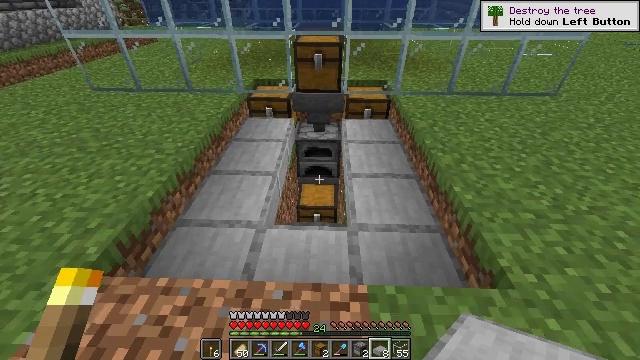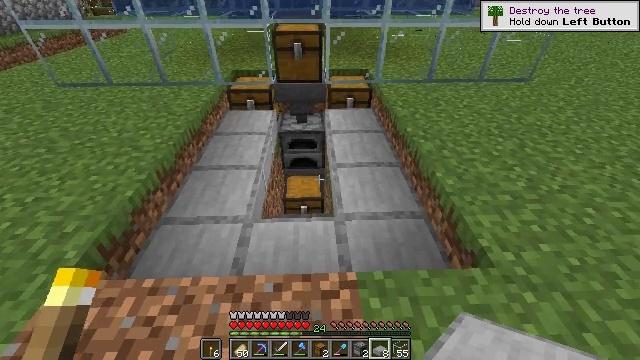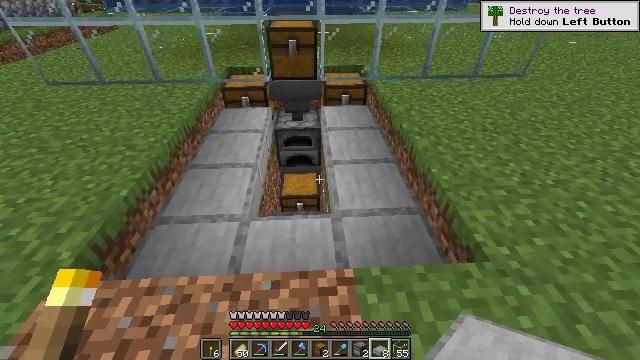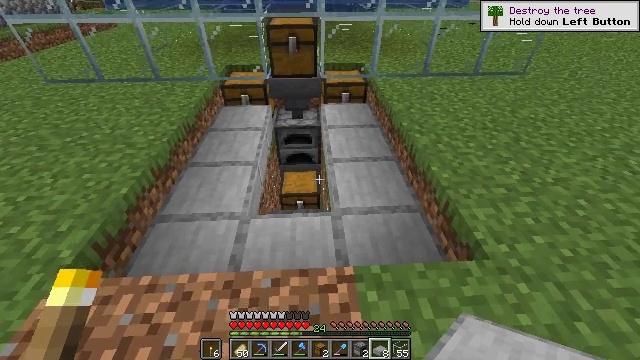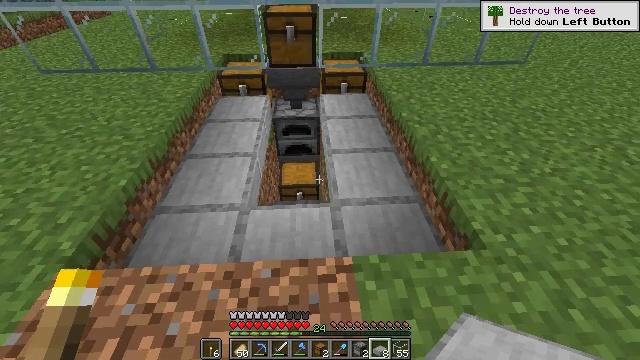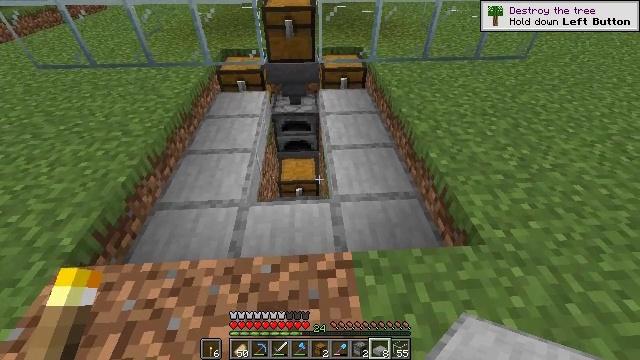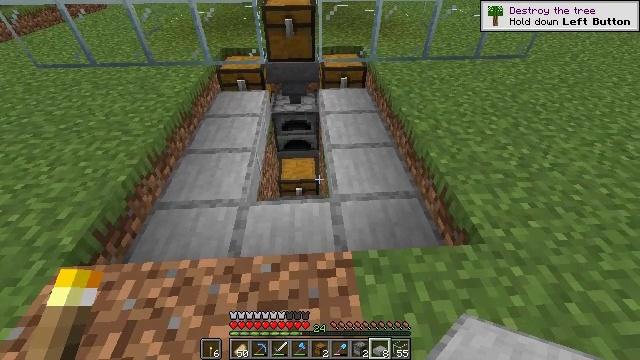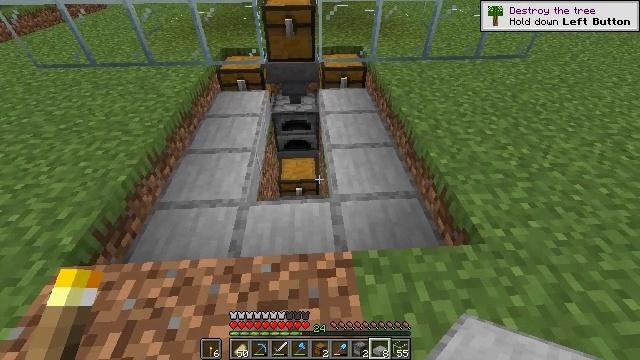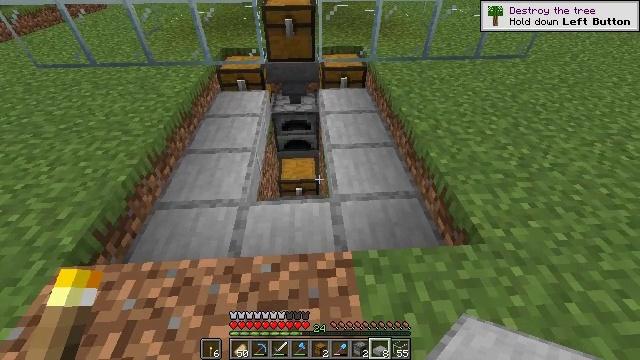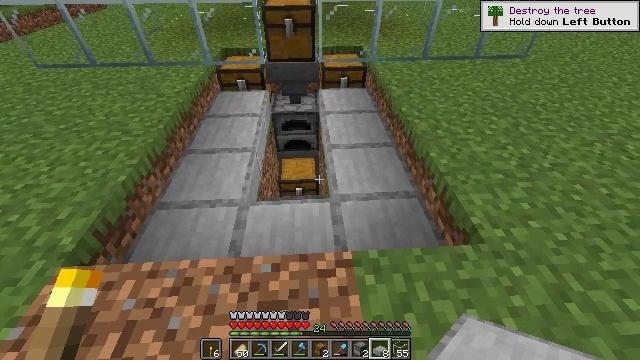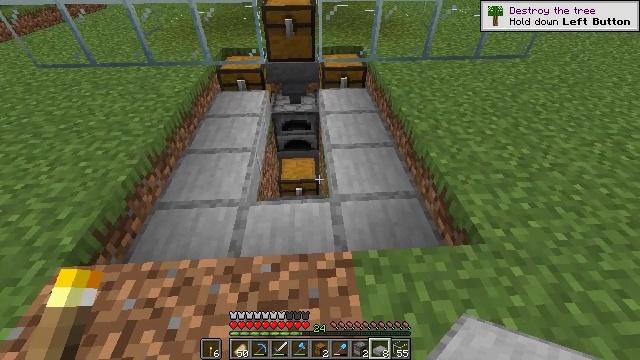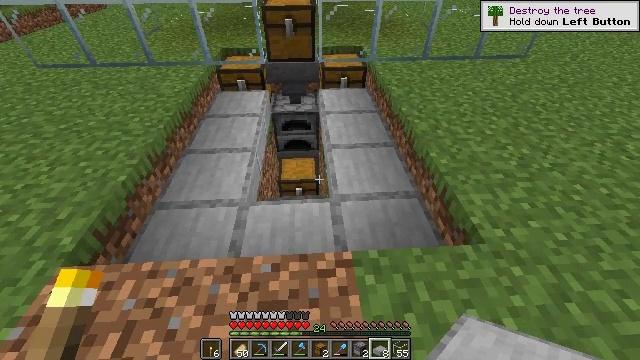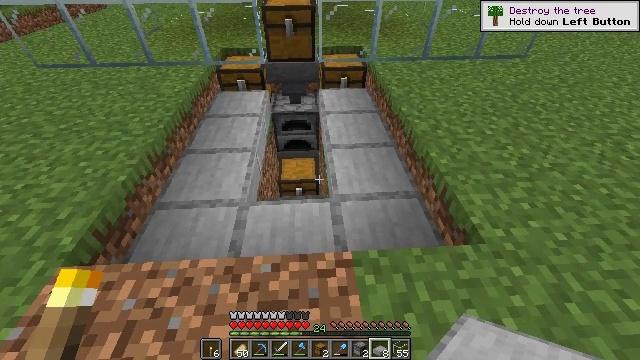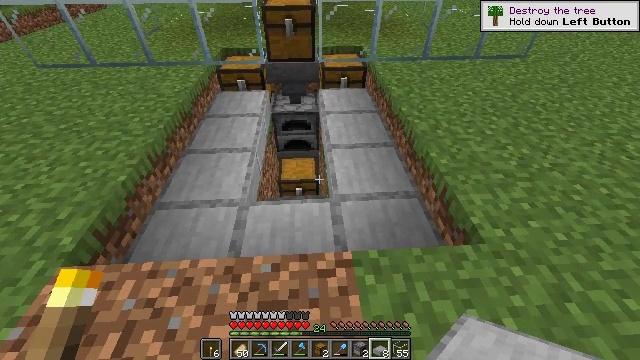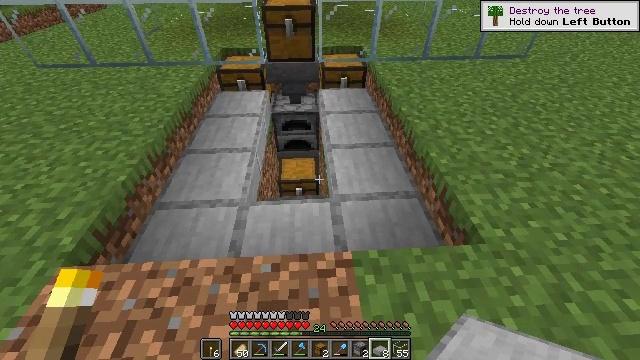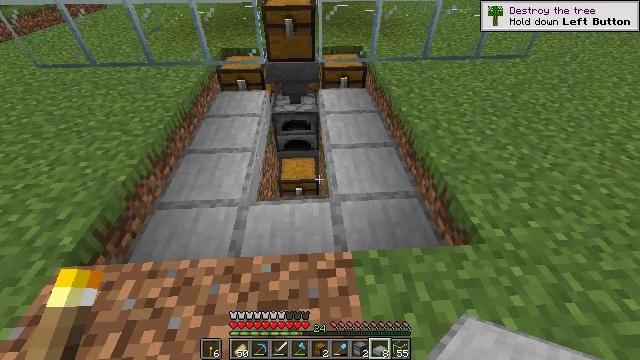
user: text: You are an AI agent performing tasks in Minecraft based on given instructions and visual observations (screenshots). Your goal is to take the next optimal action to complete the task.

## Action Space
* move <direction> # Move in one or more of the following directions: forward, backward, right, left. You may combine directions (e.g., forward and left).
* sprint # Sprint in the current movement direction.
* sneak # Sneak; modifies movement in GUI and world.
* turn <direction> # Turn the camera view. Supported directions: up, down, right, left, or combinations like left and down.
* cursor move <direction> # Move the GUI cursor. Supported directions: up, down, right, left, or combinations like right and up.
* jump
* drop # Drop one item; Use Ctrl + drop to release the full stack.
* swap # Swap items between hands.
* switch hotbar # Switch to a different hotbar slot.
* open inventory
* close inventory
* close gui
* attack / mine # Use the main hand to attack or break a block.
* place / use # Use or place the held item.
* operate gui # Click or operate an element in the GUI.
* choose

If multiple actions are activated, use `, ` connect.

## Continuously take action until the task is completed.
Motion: motion action
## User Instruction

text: Break the smooth stone slab to reuse it.
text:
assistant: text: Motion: turn right and down
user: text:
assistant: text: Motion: turn right
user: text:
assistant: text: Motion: no_op
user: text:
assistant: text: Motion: turn down
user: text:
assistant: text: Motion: no_op
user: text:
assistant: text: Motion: no_op
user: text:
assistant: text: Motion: no_op
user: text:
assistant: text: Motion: no_op
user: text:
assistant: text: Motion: no_op
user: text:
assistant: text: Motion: no_op
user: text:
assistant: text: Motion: no_op
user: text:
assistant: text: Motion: no_op
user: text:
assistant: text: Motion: no_op
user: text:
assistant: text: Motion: no_op
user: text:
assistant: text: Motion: no_op
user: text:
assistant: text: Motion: no_op
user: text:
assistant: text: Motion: no_op
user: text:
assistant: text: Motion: no_op
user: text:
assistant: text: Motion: no_op
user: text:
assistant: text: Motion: no_op
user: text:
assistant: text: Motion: no_op
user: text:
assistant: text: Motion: turn down
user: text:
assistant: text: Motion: no_op
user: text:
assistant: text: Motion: no_op
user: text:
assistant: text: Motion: no_op
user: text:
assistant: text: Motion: no_op
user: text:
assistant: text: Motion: no_op
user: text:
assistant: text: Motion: no_op
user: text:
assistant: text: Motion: no_op
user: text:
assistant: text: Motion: no_op